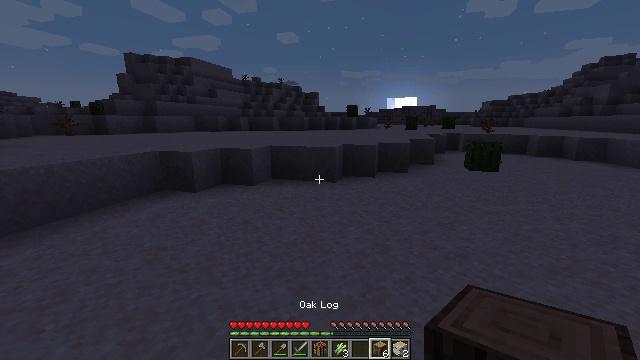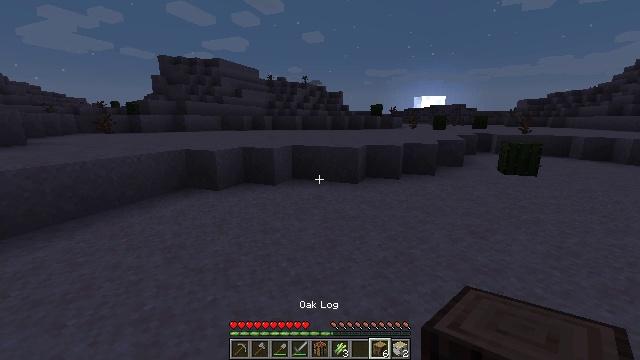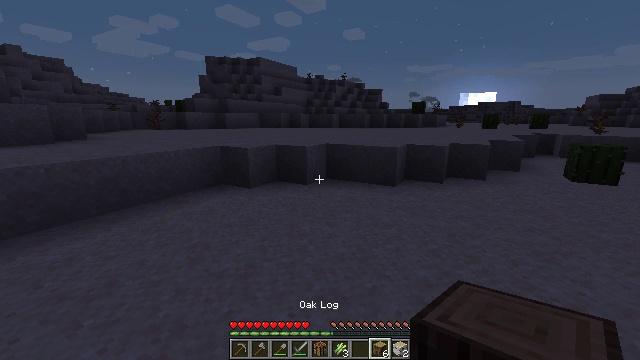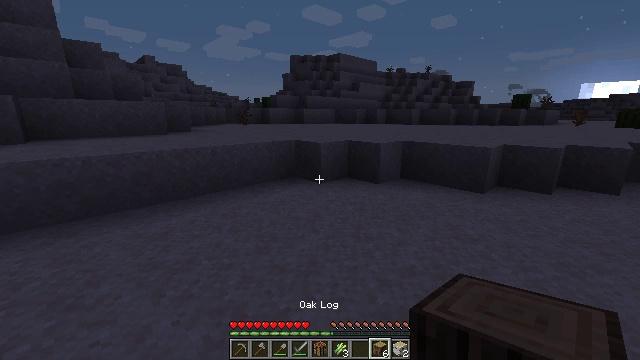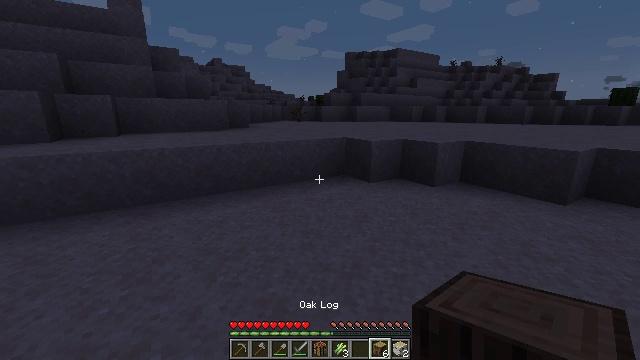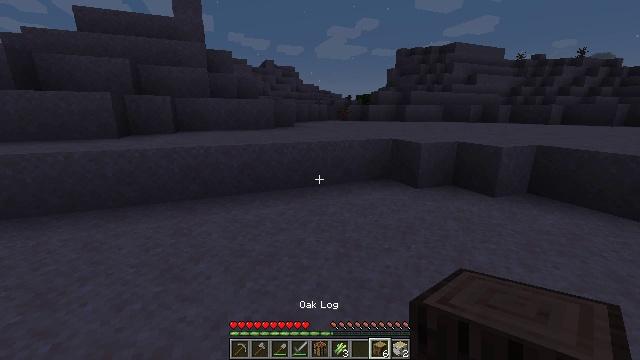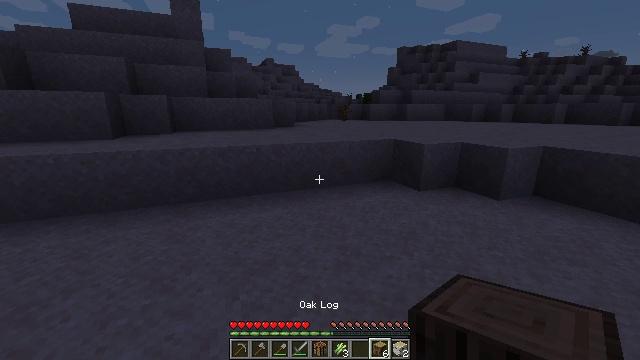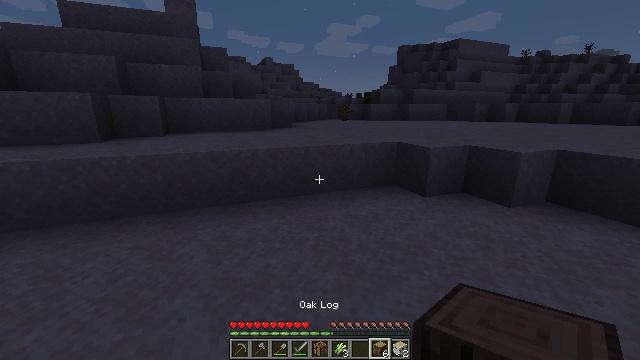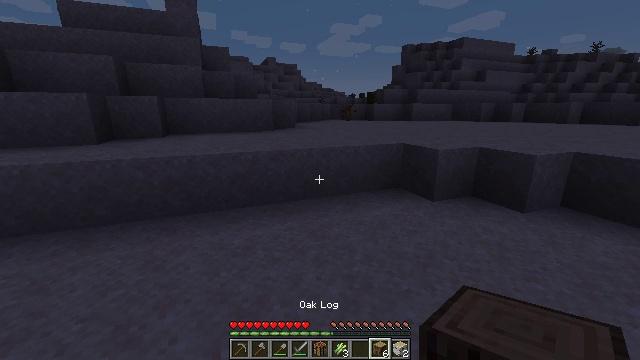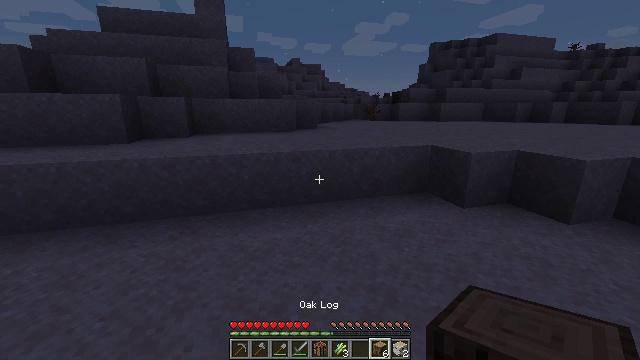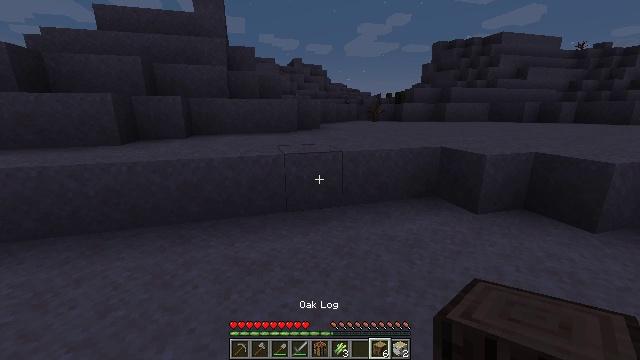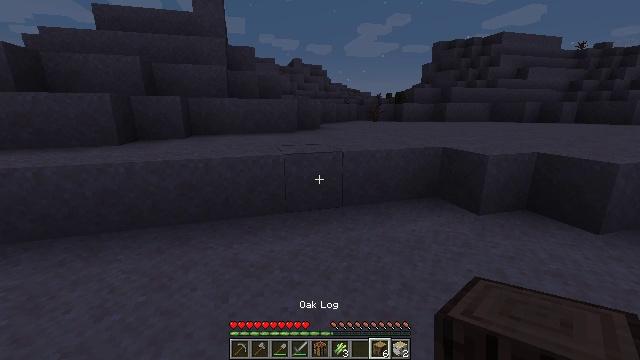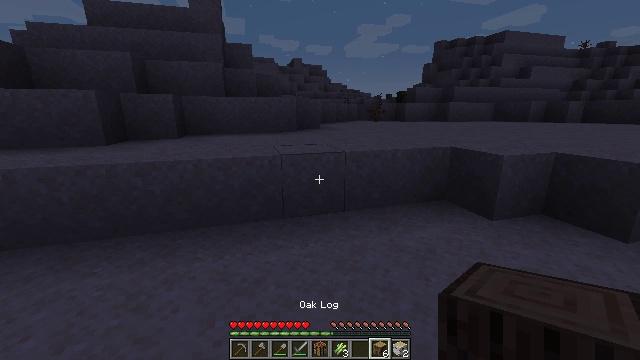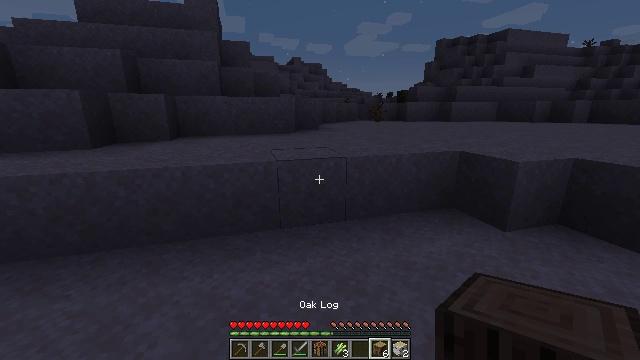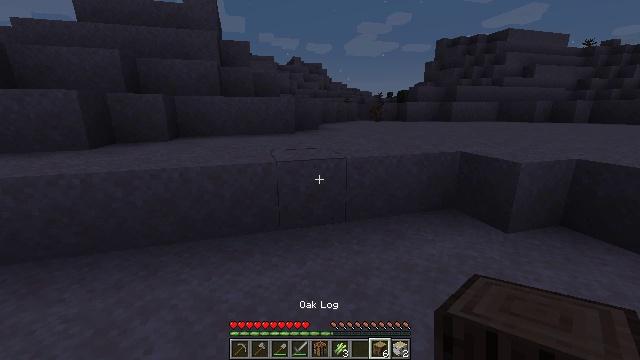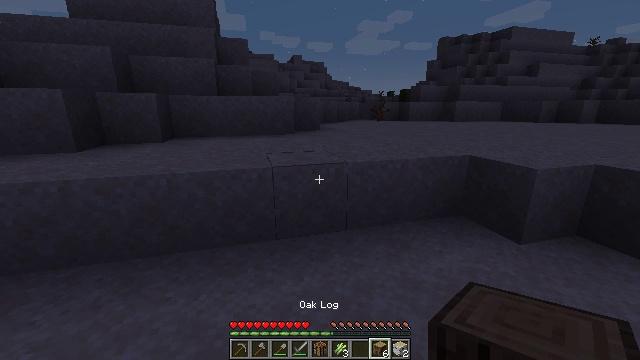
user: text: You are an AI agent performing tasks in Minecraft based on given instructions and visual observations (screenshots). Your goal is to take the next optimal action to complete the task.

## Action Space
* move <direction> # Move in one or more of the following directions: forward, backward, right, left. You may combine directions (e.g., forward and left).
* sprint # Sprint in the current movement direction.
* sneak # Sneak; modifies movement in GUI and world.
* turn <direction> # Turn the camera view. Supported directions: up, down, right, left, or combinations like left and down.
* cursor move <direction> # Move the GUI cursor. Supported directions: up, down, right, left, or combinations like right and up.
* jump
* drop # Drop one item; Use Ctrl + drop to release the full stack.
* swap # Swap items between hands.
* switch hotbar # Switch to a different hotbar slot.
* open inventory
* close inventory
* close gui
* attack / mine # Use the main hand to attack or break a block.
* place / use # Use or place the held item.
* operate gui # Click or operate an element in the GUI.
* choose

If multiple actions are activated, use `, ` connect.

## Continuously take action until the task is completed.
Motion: motion action
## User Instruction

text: Break the cactus block.
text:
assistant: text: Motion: move forward, turn left
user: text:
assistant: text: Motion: move forward, turn left
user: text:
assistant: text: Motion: move forward, turn left and down
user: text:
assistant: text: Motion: move forward, turn left
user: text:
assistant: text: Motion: move forward, turn left
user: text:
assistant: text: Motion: move forward
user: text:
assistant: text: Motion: move forward
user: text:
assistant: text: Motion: move forward
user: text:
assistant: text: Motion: move forward, turn left
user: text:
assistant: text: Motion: move forward
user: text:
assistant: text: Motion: move forward
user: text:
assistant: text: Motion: move forward
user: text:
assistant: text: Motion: move forward
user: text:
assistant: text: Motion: move forward
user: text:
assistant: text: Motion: move forward
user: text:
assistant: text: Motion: move forward
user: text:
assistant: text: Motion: move forward
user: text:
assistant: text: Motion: move forward
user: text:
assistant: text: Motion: move forward
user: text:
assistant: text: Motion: move forward
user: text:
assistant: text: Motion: move forward
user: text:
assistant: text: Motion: move forward
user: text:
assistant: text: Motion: move forward, turn right
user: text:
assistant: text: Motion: move forward, turn right and up, jump
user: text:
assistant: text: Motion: move forward, turn right and up, jump
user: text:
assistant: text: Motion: move forward, turn right, jump
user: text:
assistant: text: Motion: move forward, jump
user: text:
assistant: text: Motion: move forward
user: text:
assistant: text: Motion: move forward
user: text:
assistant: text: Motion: move forward